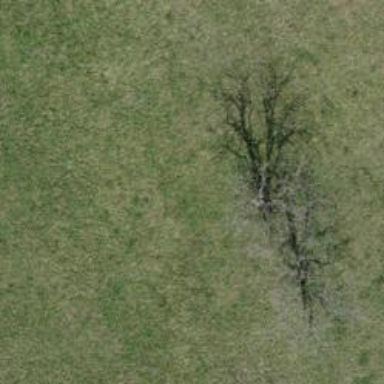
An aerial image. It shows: Deciduous tree with mixed leaf types.